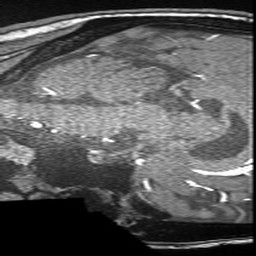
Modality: angio
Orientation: sagittal
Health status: ill
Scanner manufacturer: siemens
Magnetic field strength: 3 T
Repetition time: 0.021 s
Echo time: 0.00343 s